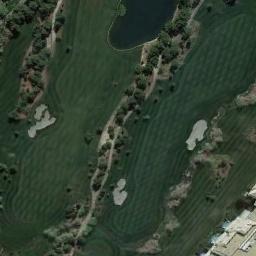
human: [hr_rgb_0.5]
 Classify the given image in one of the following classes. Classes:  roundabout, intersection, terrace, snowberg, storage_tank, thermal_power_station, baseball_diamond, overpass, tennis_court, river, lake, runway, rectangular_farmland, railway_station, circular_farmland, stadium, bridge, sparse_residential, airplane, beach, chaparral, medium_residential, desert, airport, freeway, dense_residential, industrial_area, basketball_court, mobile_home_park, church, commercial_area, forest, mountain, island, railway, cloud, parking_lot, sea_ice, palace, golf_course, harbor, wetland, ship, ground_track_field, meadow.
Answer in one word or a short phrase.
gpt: golf_course